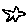
Label: star